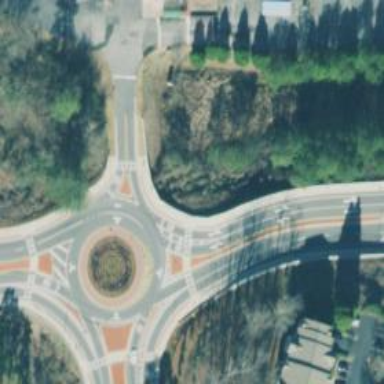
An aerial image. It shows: Tertiary road leading to roundabout.